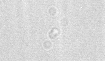
Label: camera_spot